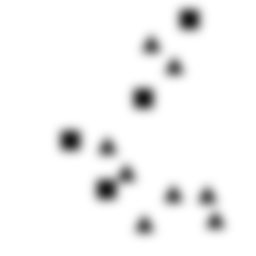
Squares: 4
Triangles: 8
Stars: 0
Total shapes: 12